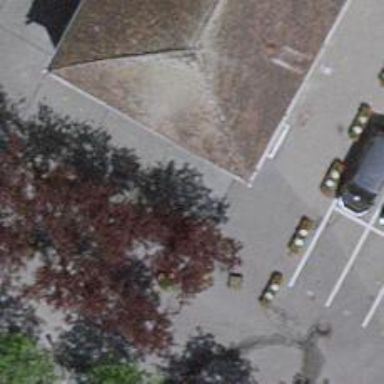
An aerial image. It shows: Black bench.